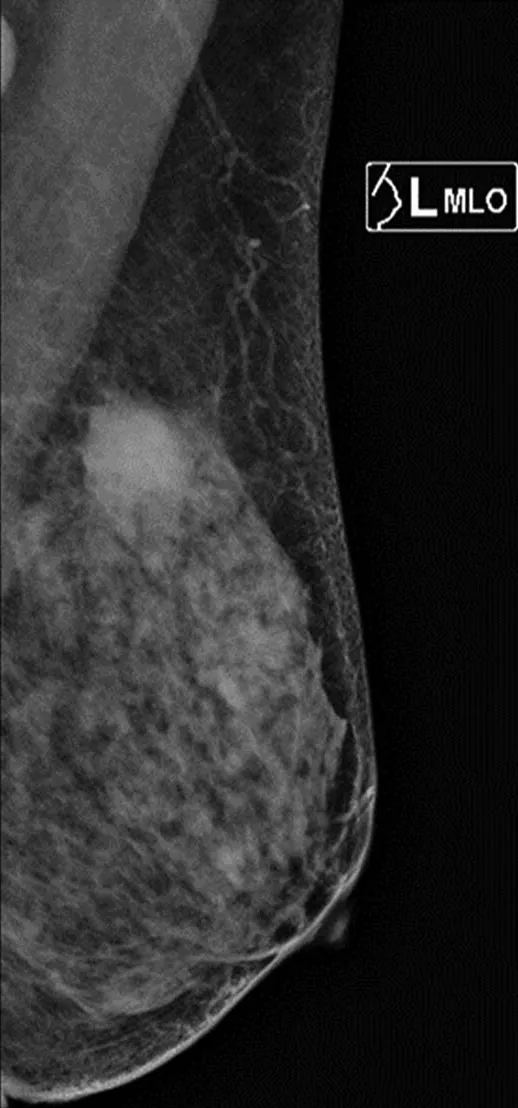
The mass is shown in mammary gland molybdenum target as a mass-shape high-density shadow.
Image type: ophthalmic_imaging (ophthalmic_angiography)